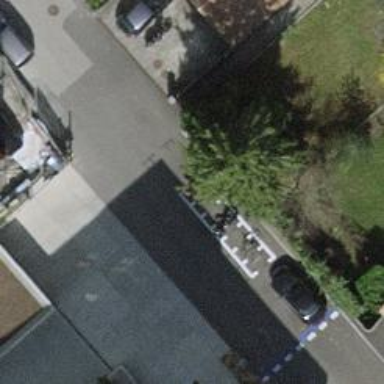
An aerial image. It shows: Concrete footway.